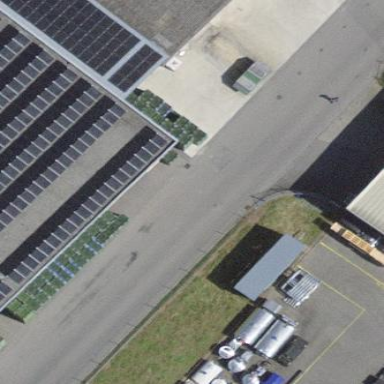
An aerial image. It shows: Solar power generator with photovoltaic panels.